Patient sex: M
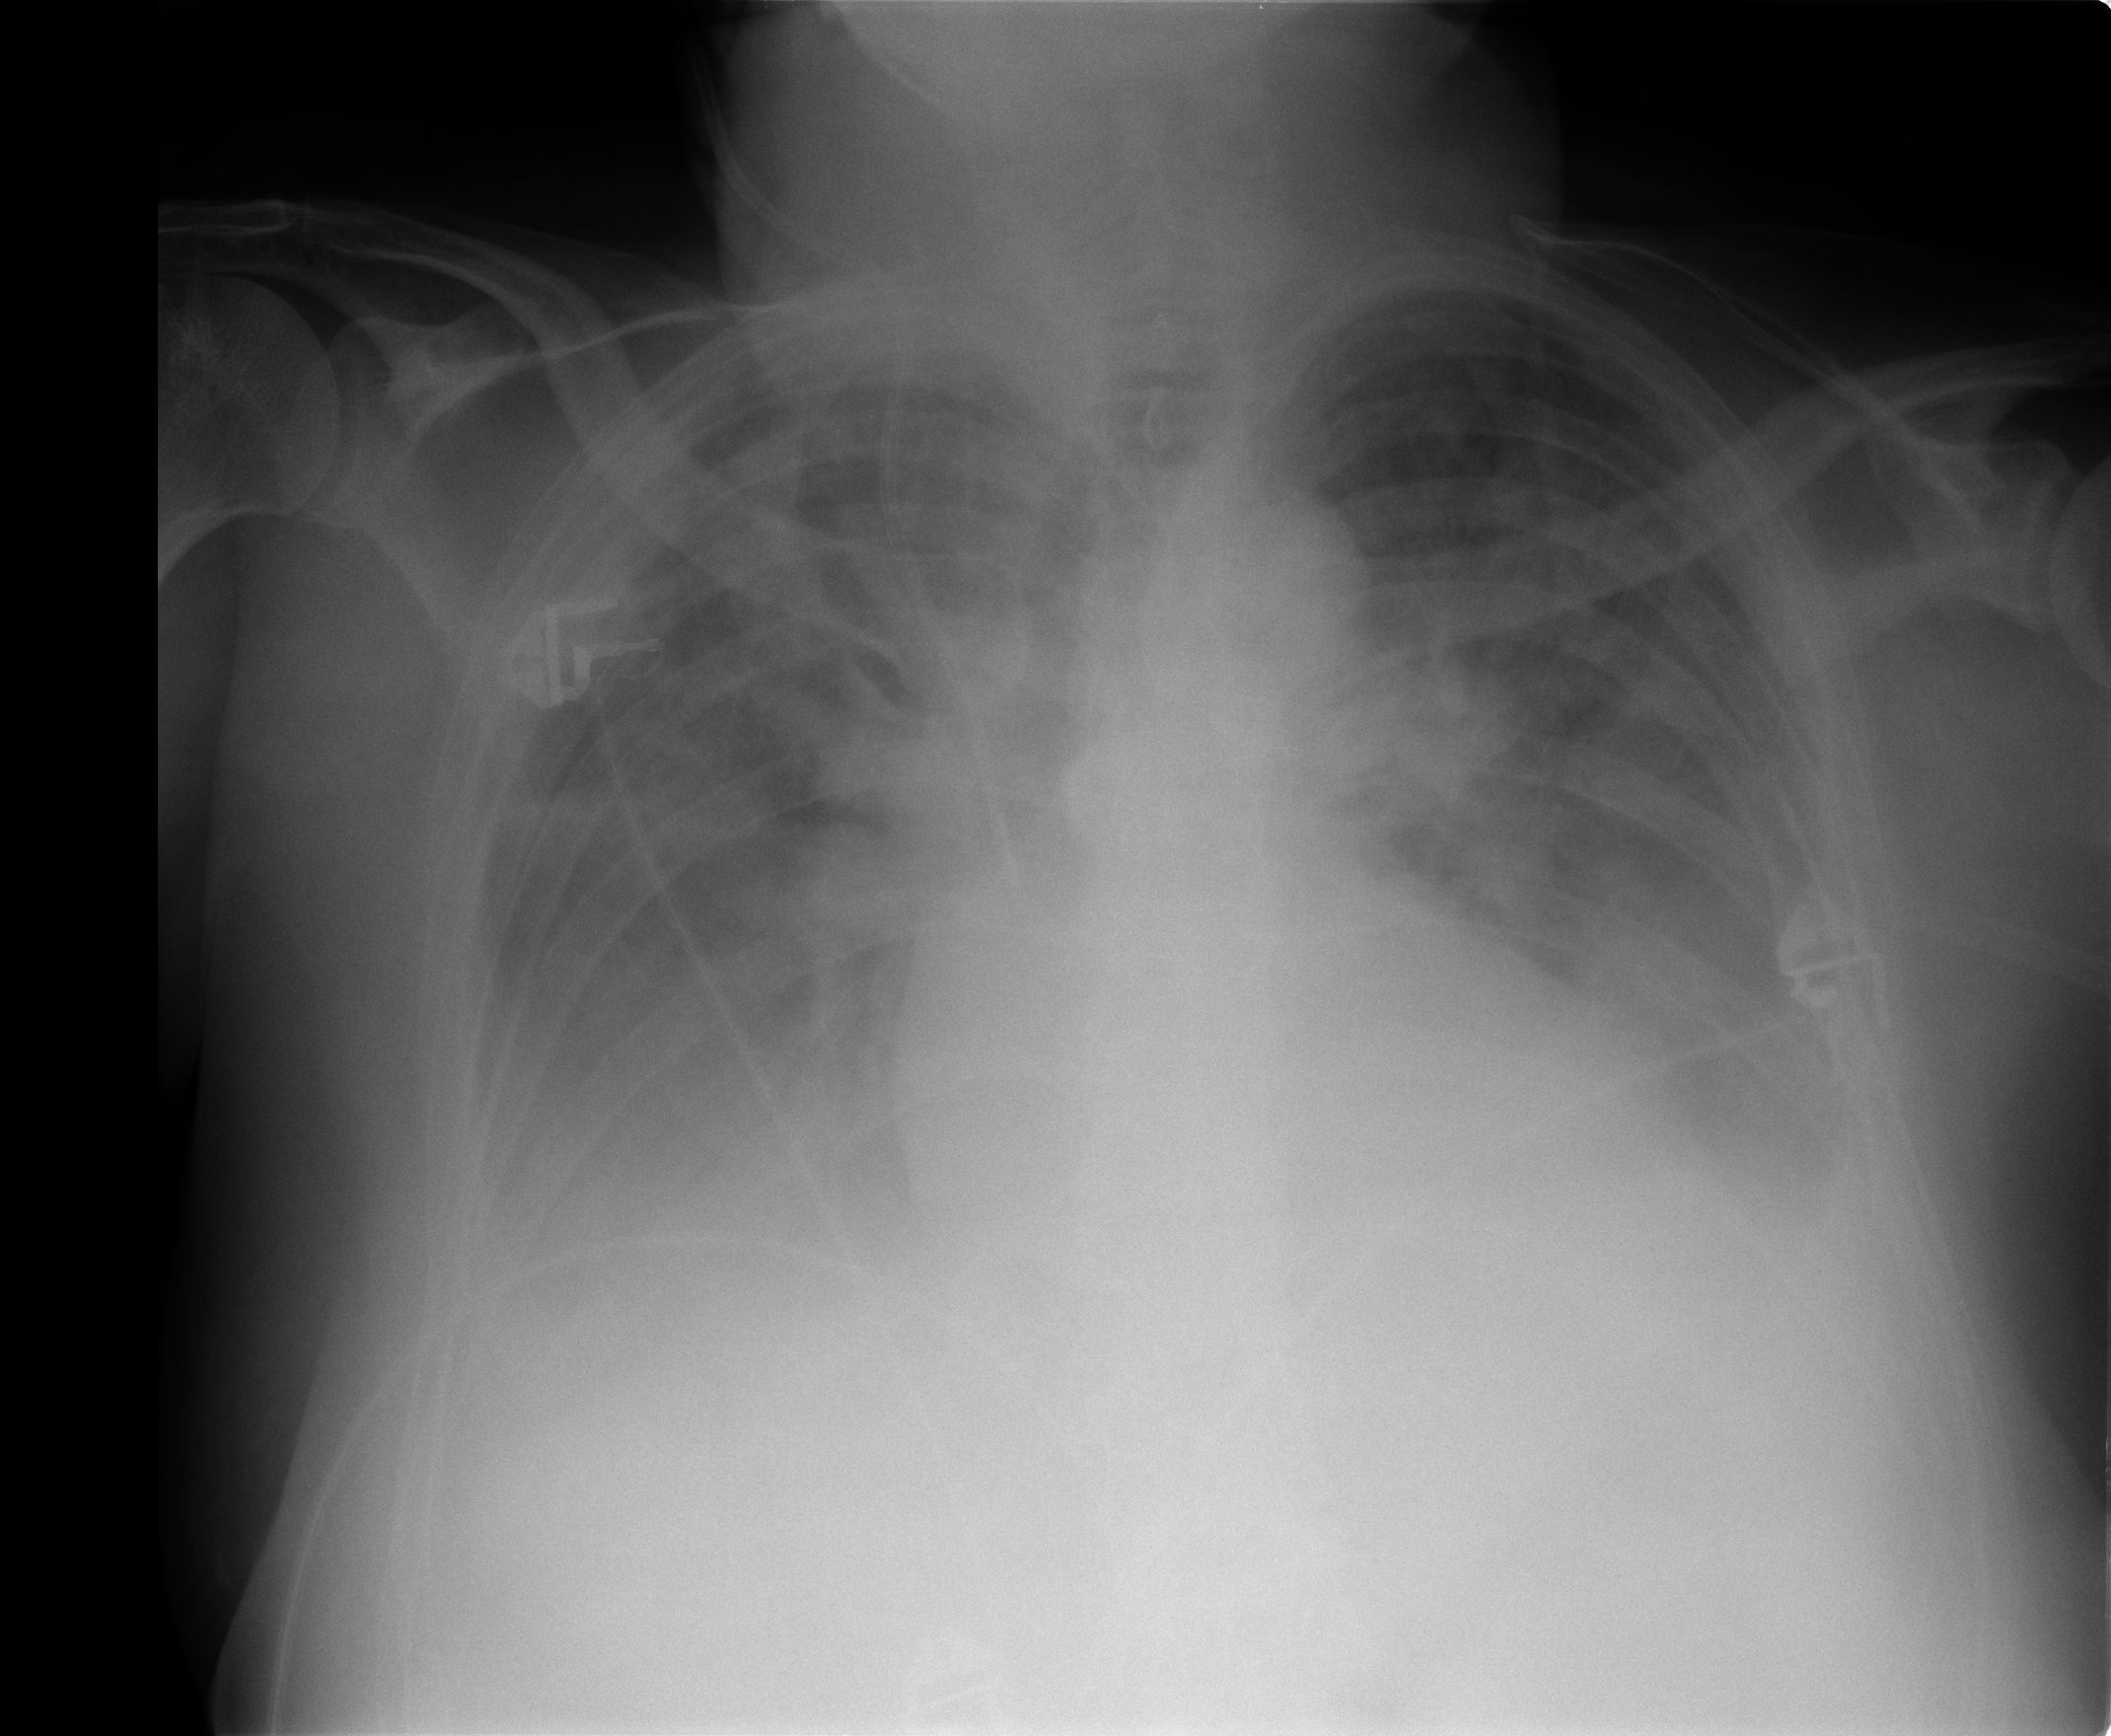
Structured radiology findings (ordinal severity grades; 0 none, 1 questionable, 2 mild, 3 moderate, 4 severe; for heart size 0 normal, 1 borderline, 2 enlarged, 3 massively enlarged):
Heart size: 0
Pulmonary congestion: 3
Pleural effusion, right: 3
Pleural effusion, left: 2
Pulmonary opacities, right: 3
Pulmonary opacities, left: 2
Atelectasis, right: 2
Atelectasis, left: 2